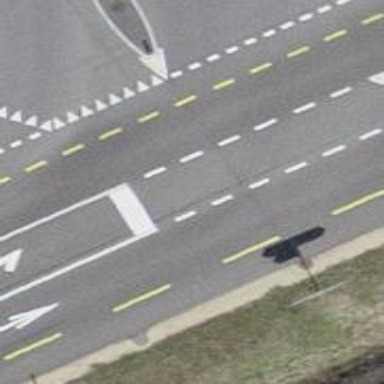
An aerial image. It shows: Primary highway with asphalt surface and lanes for cycling on both sides.